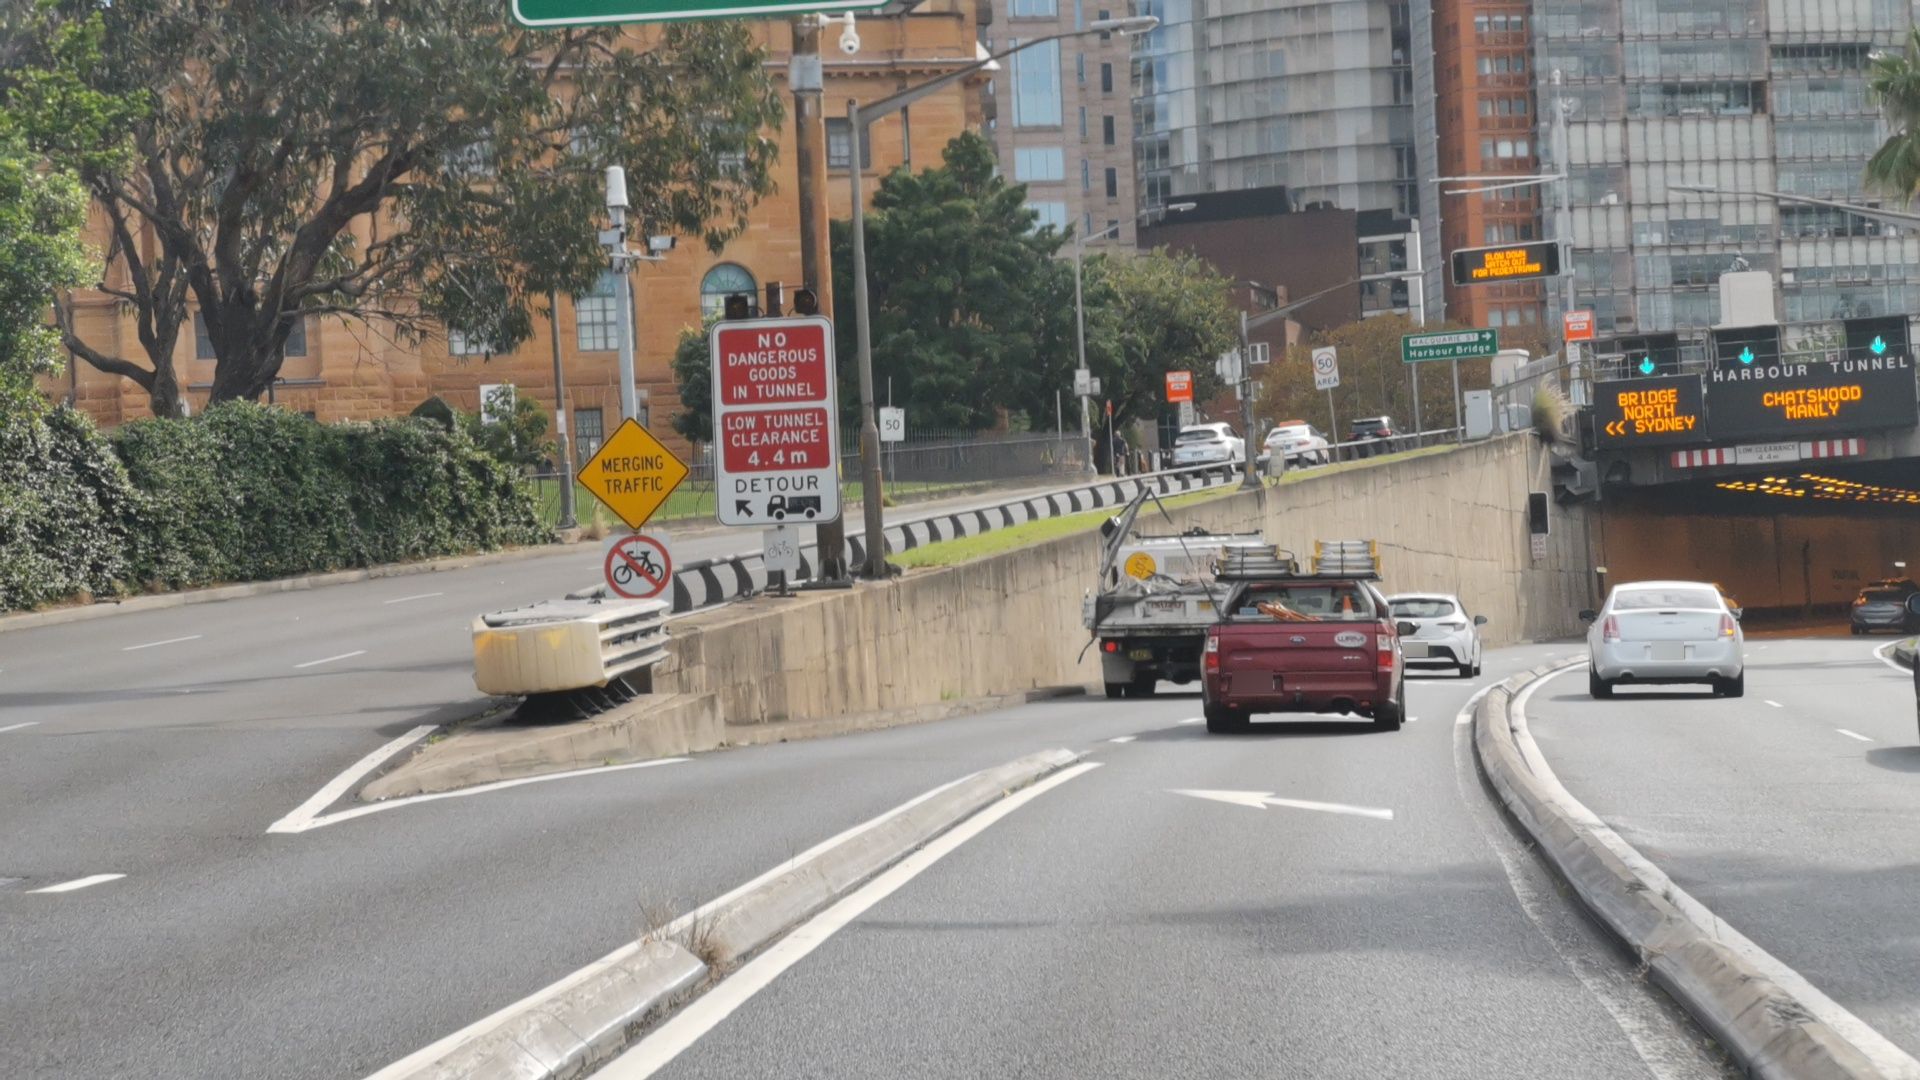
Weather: clear
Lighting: day
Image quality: good
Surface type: driving surface
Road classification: motorway_link, primary_link
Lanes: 2, 1
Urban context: urban centre
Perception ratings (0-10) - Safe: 0.89, Lively: 3.06, Beautiful: 2.84, Boring: 4.67, Depressing: 5.84, Wealthy: 4.32